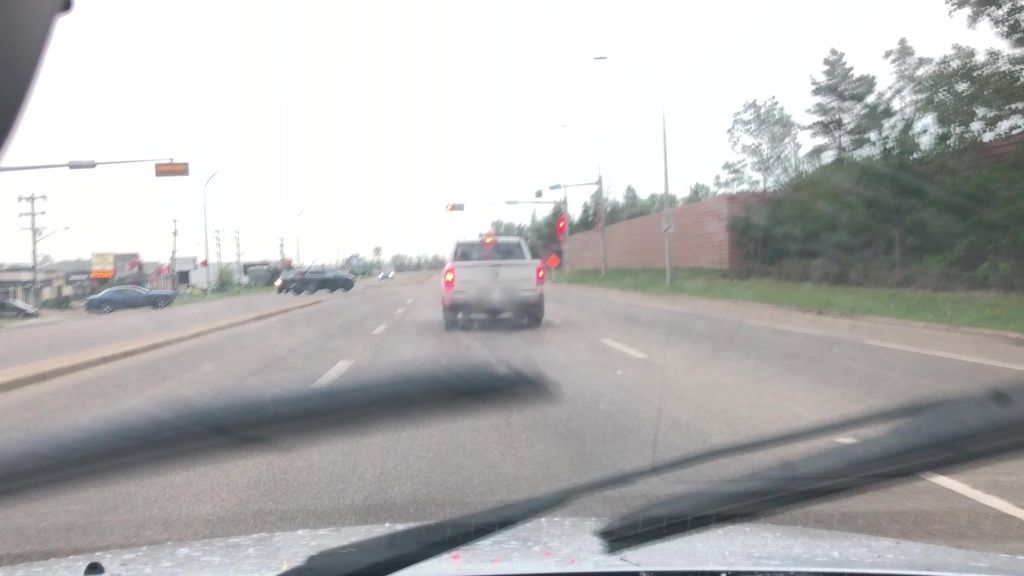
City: edmonton